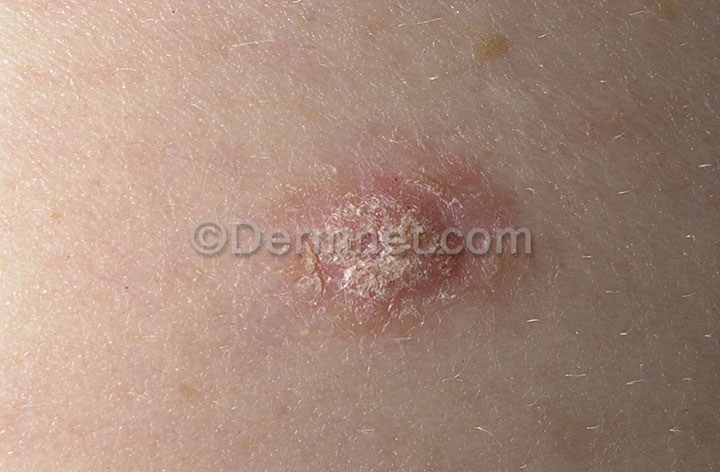
Disease: Seborrheic Keratoses and other Benign Tumors